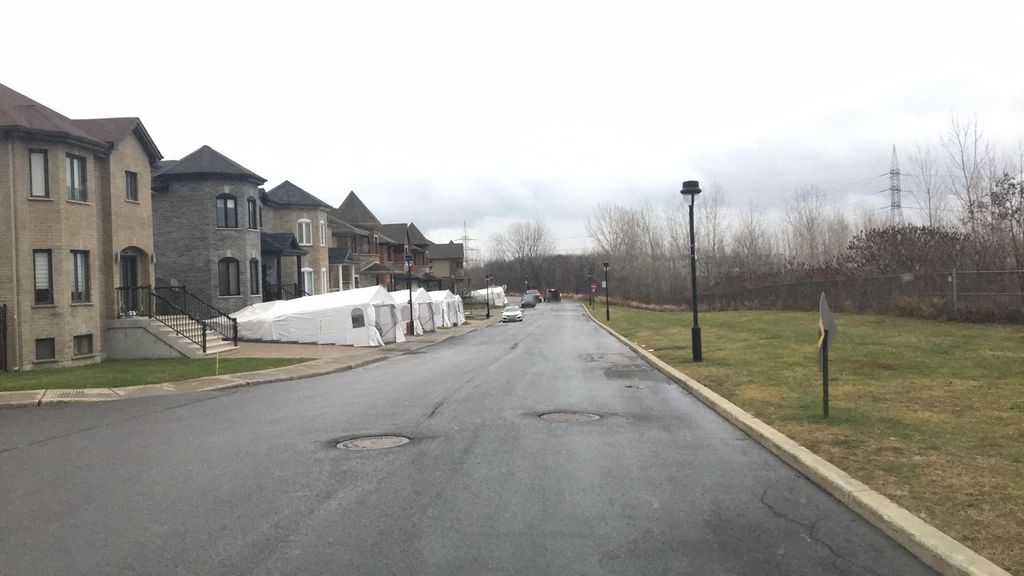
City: montreal